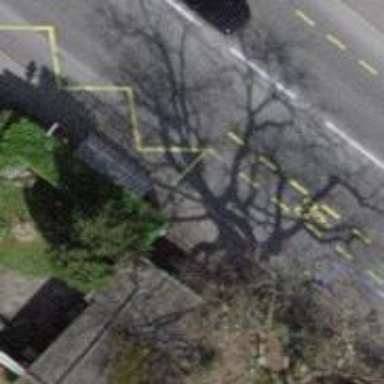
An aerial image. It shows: Asphalt sidewalk with platform for public transport. The platform has shelter.